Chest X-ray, AP view. Patient: 53 years old, sex F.
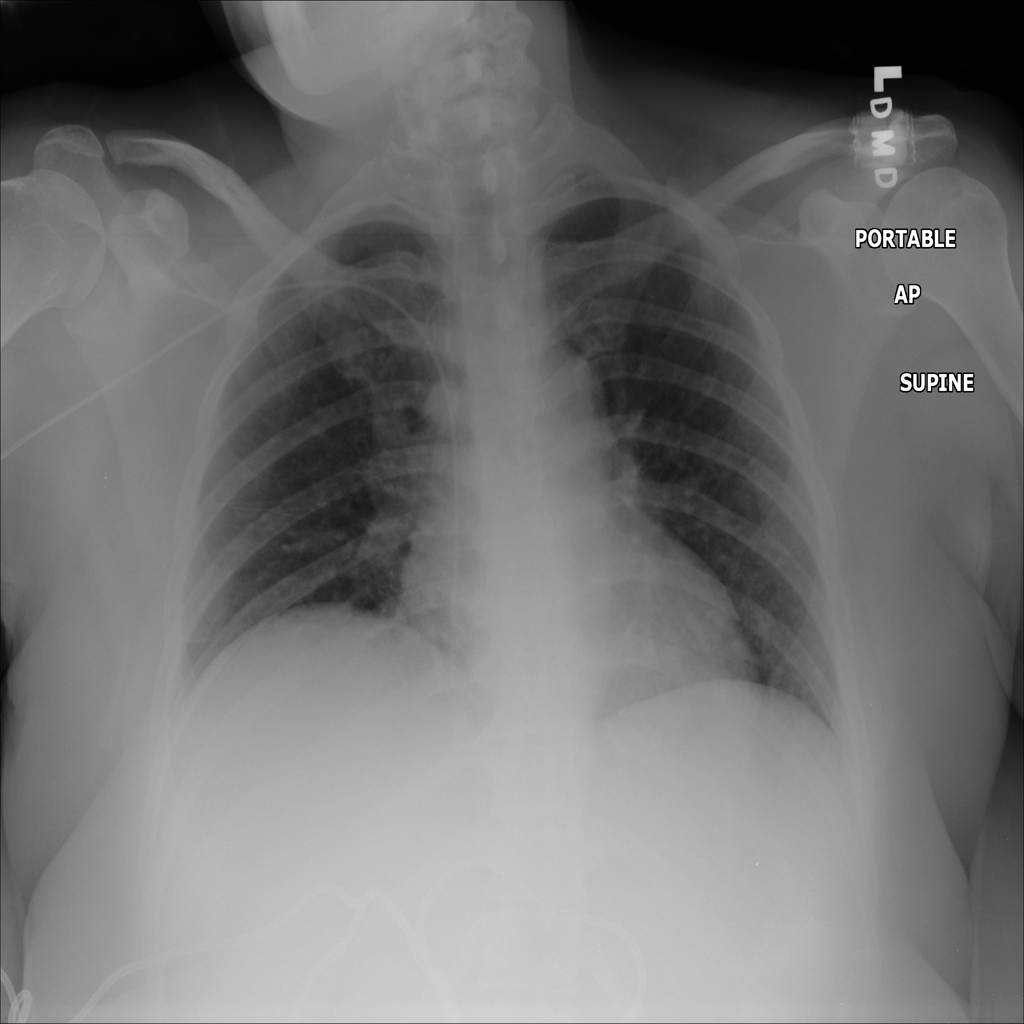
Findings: Nodule